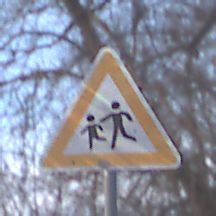
Verkehrszeichen: KinderRechts
Umgebung: Outdoor, Nature
Tageszeit: MorningAfternoon
Wetter: PartlyCloudy
Licht: Natural
Jahreszeit: NotSpecified
Kontrast: HighContrast